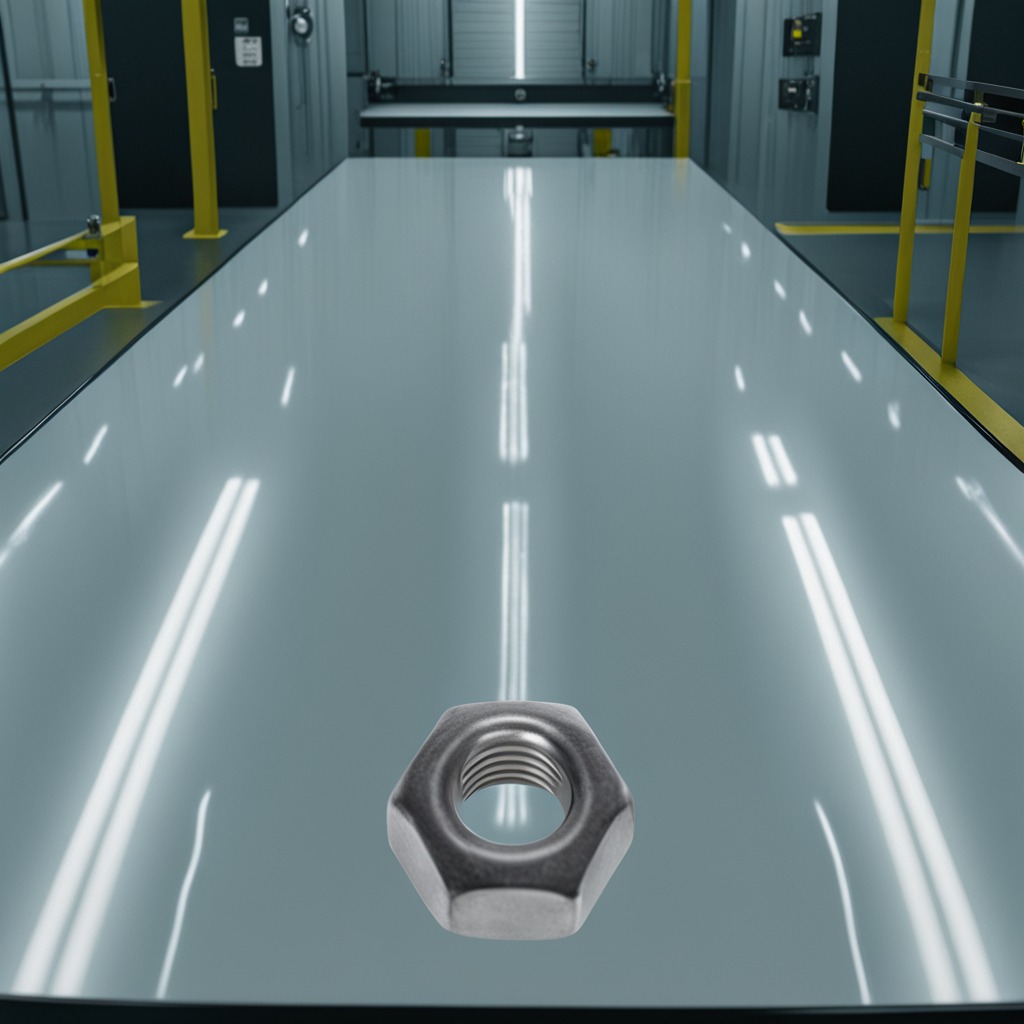
A metal nut is lying on the table.